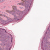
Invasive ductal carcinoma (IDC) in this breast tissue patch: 0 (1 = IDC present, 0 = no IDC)